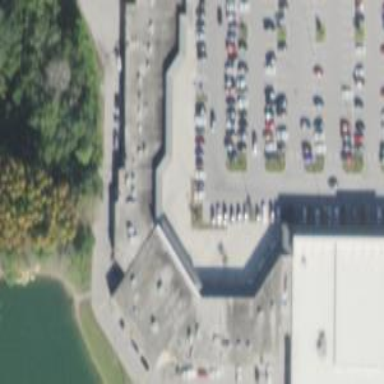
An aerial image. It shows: Parking space is available.